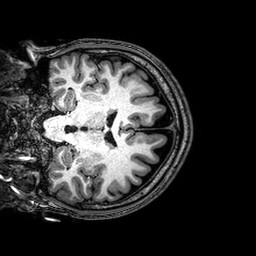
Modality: T1w
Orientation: coronal
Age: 22
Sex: male